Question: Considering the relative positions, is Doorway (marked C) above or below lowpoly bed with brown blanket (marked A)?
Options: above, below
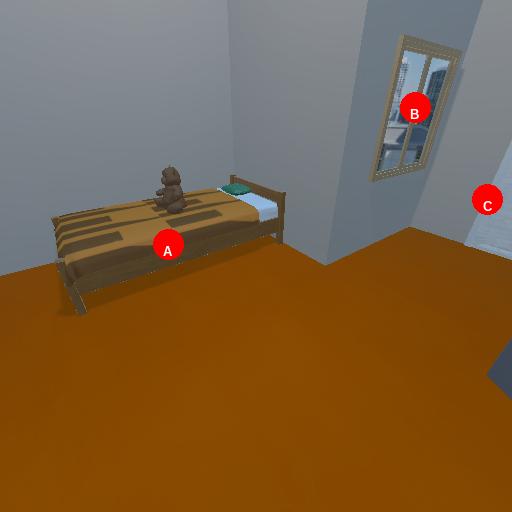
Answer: above